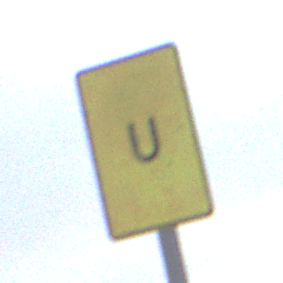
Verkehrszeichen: AnkuendigungOderFortsetzungUmleitungOhnePfeilsymbol
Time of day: SunriseSunset
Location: Outdoor (Beach)
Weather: Overcast
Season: NotSpecified
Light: Natural